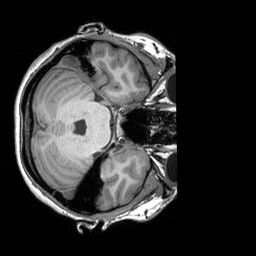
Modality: T1w
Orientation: axial
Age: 26
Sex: female
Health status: healthy
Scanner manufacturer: siemens
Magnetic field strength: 3 T
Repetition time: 2.3 s
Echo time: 0.00303 s